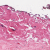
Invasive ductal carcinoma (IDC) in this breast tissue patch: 0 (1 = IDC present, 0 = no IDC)